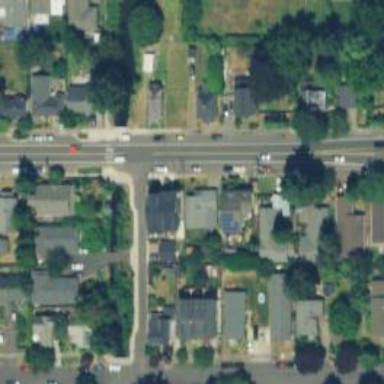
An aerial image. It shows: Residential road with sidewalk on the left side.